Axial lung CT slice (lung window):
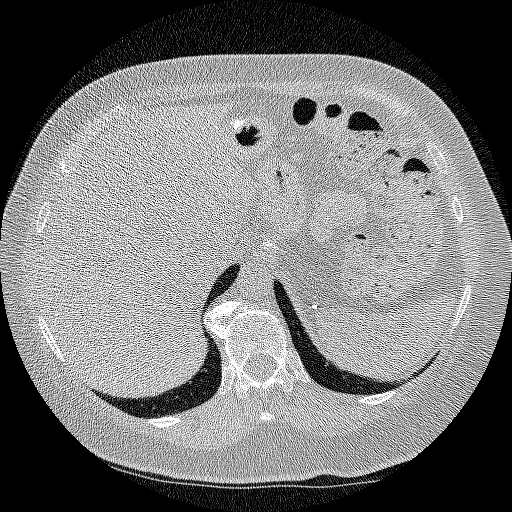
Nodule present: no